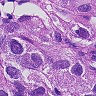
Metastatic tissue present: yes